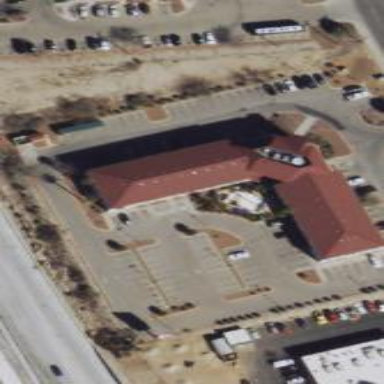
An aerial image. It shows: Hotel building.